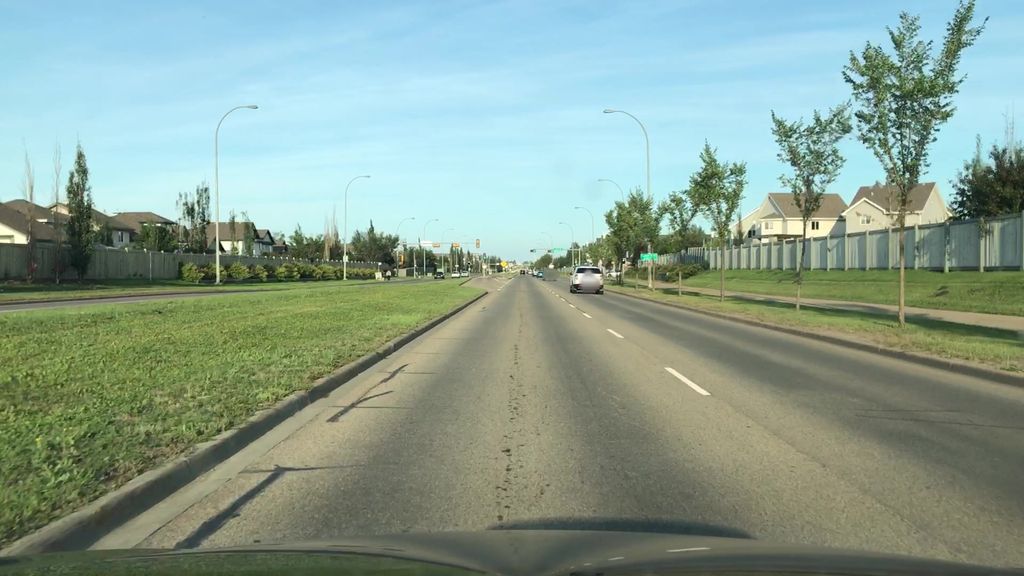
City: edmonton